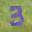
Label: 3